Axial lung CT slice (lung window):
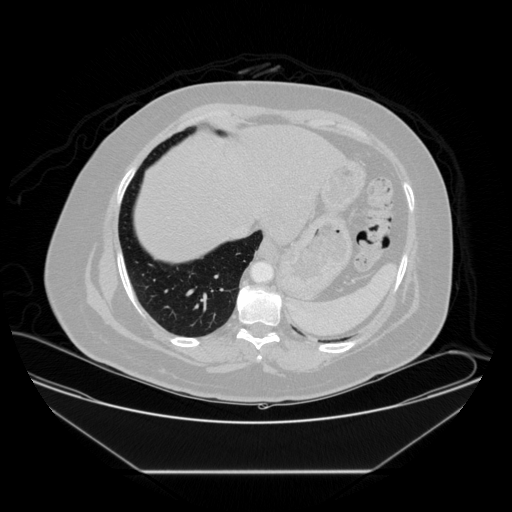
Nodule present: no